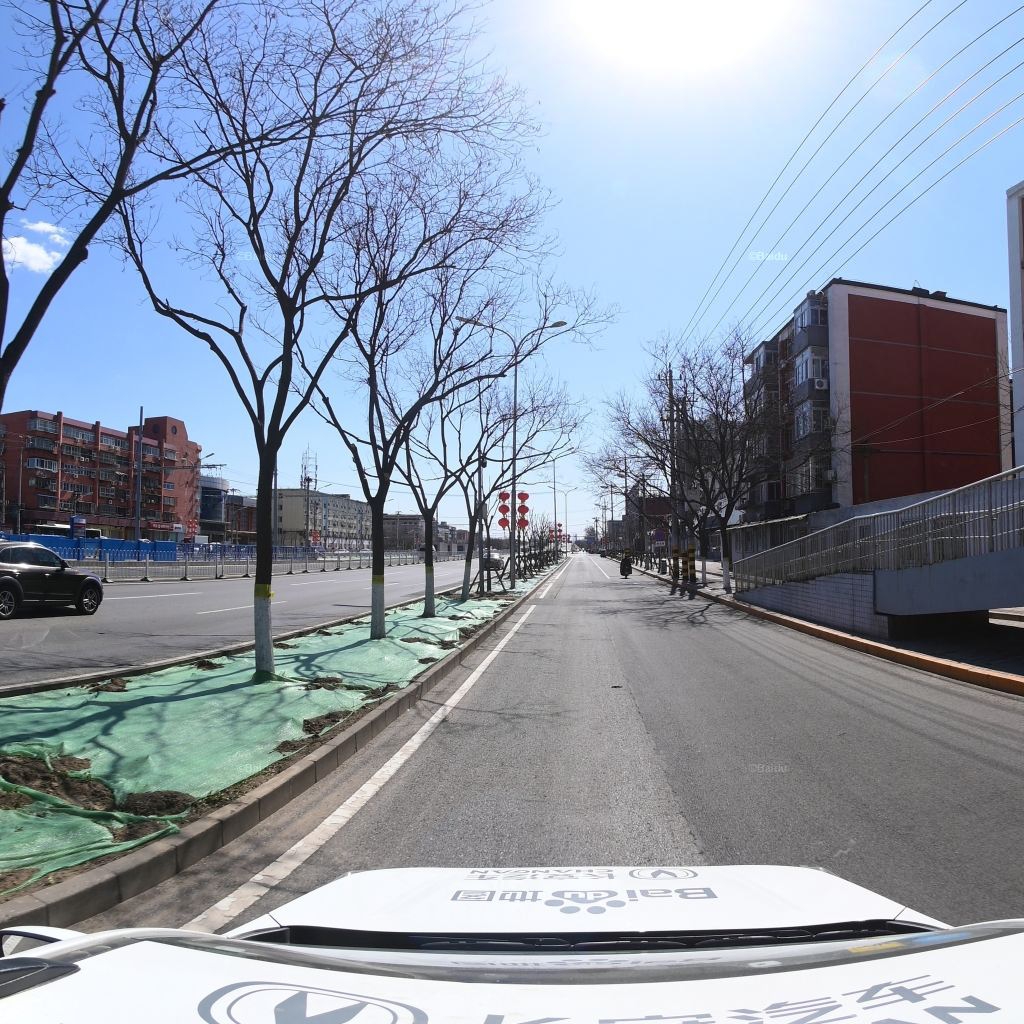
Region: Fengtai
Road damage annotations: longitudinal crack, longitudinal crack